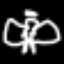
Label: angel